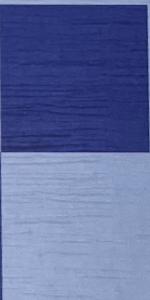
Label: Empty